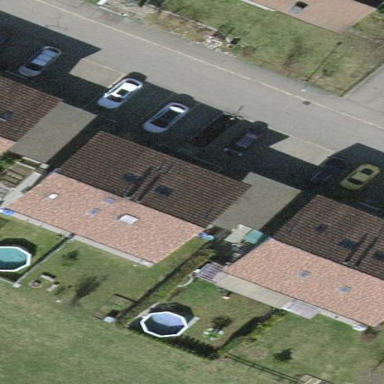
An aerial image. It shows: Gabled house with the roof oriented across.